Question: Now that OSX Maverick works with memory different (so it seems and from what I've read), when I run Java as a separate JVM (Ant/JUnit/etc.), I often get OutOfMemory exceptions as it bases the max heap on memory available which is usually close to zero (because that's apparently how Maverick works?). I know I can set the max heap space using the -Xmx argument for a run or external tool configuration in Eclipse, but that is a pain when I have several possible configurations that can be run.
I believe I would have to run in a separate JVM so my configurations don't get polluted with Eclipse classpath JARs and to a smaller extent, so the Eclipse JVM doesn't get polluted with configuration runs and all the class loading that goes on.
Is there a global setting to set the max heap available for all JVMs launched by Eclipse? For Ant, I tried setting ANT_OPTS in my environement to "-Xm1024m", but that setting doesn't seem to take when running Ant through Eclipse. If I run Ant from the command line directly, it does seem to work (or at least I didn't get an exception). When running Ant in verbose+debug mode in Eclipse, I do see "Setting project property: env.ANT_OPTS -> -Xmx1024m" so I know the variable is set.
I ran Java VisualVM to get a better idea what is going on, this is what it has:
'''
JVM: Java HotSpot(TM) 64-Bit Server VM (23.25-b01, mixed mode)
Java: version 1.7.0_25, vendor Oracle Corporation
Java Home: /Library/Java/JavaVirtualMachines/jdk1.7.0_25.jdk/Contents/Home/jre
JVM Flags: <none>
Main class: org.eclipse.ant.internal.launching.remote.InternalAntRunner
'''

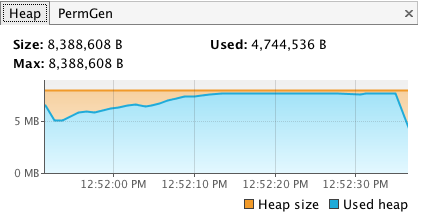
Answer: Running VisualVM made me realize Eclipse was still using 1.7.0_25 and not 1.7.0_45 which is the latest I have installed. Once I updated Eclipse to use 1.7.0_45, I no longer have the issue as the VM does indeed use 1/4 of total memory. Would be nice to know for sure, but it seems like build 25 had a bug or something.